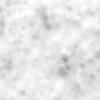
Label: no_change